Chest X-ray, PA view. Patient: 48 years old, sex F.
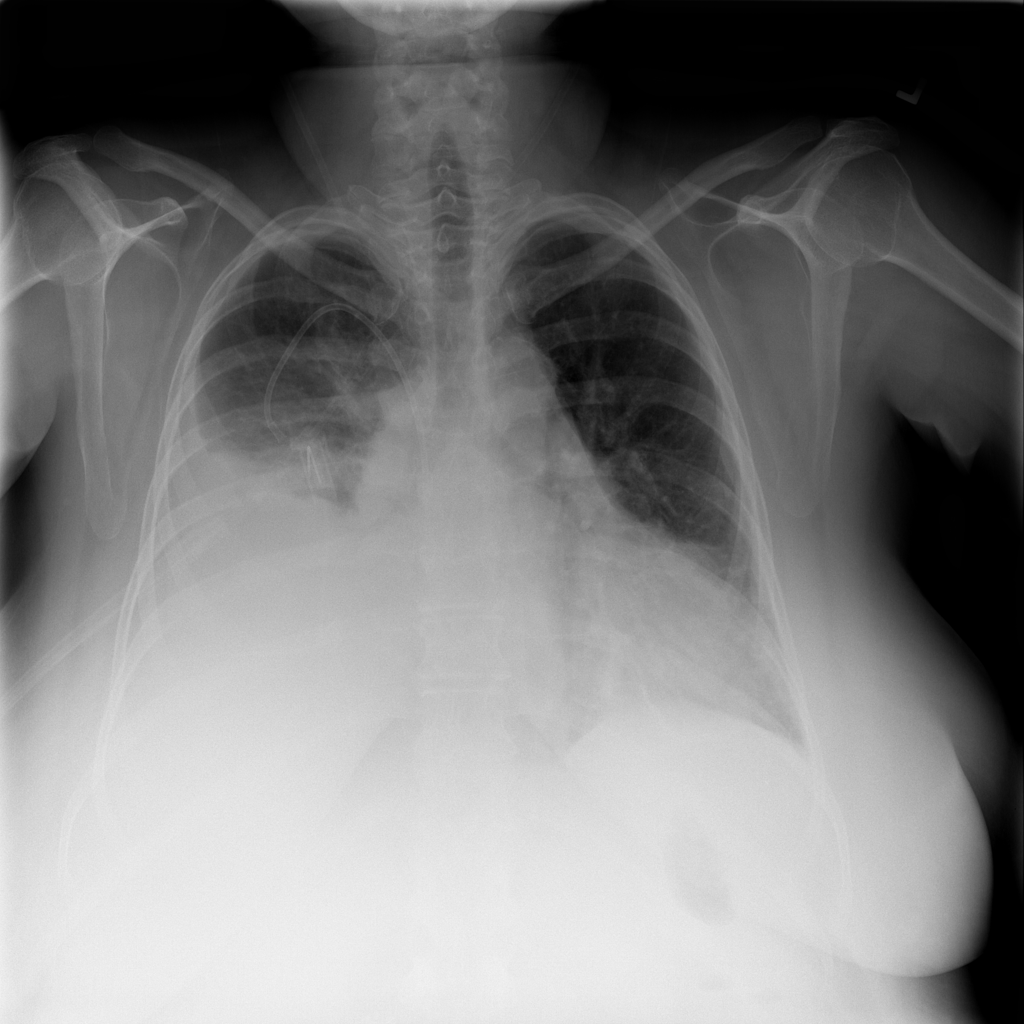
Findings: Effusion